Question: I am a MSc student looking for some help with my field data.
I have a dataset of atmospheric parameters where the gas sensors stored data at 5 second intervals. I connected a soil gas chamber - a bucket that when placed over the soil it is taking a flux measurement (concentration/time to get a rate). It had to be 'purged' out between measurements to clear the gas sensors before the next measurement to occur.
I used a 0/1 switch on the gas sensor box with a column in the dataset to indicate when I was taking a measurement, where 0 == no measurement (chamber open), 1 == measurement occurring (chamber closed). I attached an example of my dataset.
I timed these at 3 minutes per measurement, so I have start and end times but they are only accurate to the minute and the 0/1 column is accurate to the second. So I am looking to use the 0/1 to group the measurements
I'm looking to group the rows in each measurement using the 0/1 is_measurement column, and give each measurement an ID. I have some pseudocode of what I was thinking to do, using a loop to iterate through:
'''
> if is_measurement == 0,
then do nothing; move to the next row,
> if is measurement == 1 & previous row == 0,
add following rows that == 1 to new measurement group,
> if is_measurement == 0 & last row is_measurement == 1,
finish the measurement group and go to next row and repeat
'''
For the result, I would like a column including a 'measurement_id' in each row of data to show which measurement the row of data belongs. Ex: the first measurement, measurement_id = 1 in all rows, the second = 2.... where there is no measurement (is_measurement == 0), measurement_id == 0.
Thank you in advance!!
'''
structure(list(time = c("2022-07-26 09:10:00", "2022-07-26 09:10:05", "2022-07-26 09:10:10", "2022-07-26 09:10:15", "2022-07-26 09:10:20", "2022-07-26 09:10:25", "2022-07-26 09:10:30", "2022-07-26 09:10:35", "2022-07-26 09:10:40", "2022-07-26 09:10:45", "2022-07-26 09:10:50", "2022-07-26 09:10:55", "2022-07-26 09:11:00", "2022-07-26 09:11:05", "2022-07-26 09:11:10", "2022-07-26 09:11:15", "2022-07-26 09:11:20", "2022-07-26 09:11:25", "2022-07-26 09:11:30", "2022-07-26 09:11:35", "2022-07-26 09:11:40", "2022-07-26 09:11:45", "2022-07-26 09:11:50", "2022-07-26 09:11:55", "2022-07-26 09:12:00", "2022-07-26 09:12:05", "2022-07-26 09:12:10", "2022-07-26 09:12:15", "2022-07-26 09:12:20", "2022-07-26 09:12:25", "2022-07-26 09:12:30", "2022-07-26 09:12:35", "2022-07-26 09:12:40", "2022-07-26 09:12:45", "2022-07-26 09:12:50", "2022-07-26 09:12:55", "2022-07-26 09:13:00", "2022-07-26 09:13:05", "2022-07-26 09:13:10", "2022-07-26 09:13:15", "2022-07-26 09:13:20", "2022-07-26 09:13:25", "2022-07-26 09:13:30", "2022-07-26 09:13:35", "2022-07-26 09:13:40", "2022-07-26 09:13:45", "2022-07-26 09:13:50", "2022-07-26 09:13:55", "2022-07-26 09:14:00", "2022-07-26 09:14:05", "2022-07-26 09:14:10", "2022-07-26 09:14:15", "2022-07-26 09:14:20", "2022-07-26 09:14:25", "2022-07-26 09:14:30", "2022-07-26 09:14:35", "2022-07-26 09:14:40", "2022-07-26 09:14:45", "2022-07-26 09:14:50", "2022-07-26 09:14:55", "2022-07-26 09:15:00"), ch4_ppm = c("2.102", "2.142", "2.16", "2.2", "2.366", "2.292", "2.464", "2.818", "2.614", "1.974", "2.314", "1.906", "2.252", "2.278", "1.9", "2.152", "2.818", "10.3", "22.95", "28.3", "27.75", "36.32", "51.63", "54.56", "92", "121.5", "127.6", "193.7", "189.3", "279.2", "323.2", "368.6", "426.1", "485.7", "545.7", "492.8", "548.1", "751.6", "820", "892", "959", "1018", "1080", "1152", "1214", "MAX", "MAX", "MAX", "MAX", "MAX", "MAX", "MAX", "MAX", "MAX", "MAX", "MAX", "MAX", "MAX", "MAX", "MAX", "MAX"), co2_ppm = c(419.1, 419.8,
420.1, 419.9, 420.7, 419.7, 420.6, 420.2, 420.7, 419.7, 419.8,
419.2, 421.1, 425.8, 432.4, 442.2, 452.3, 463.2, 472.4, 482.3, 491, 500.3, 509.1, 517.7, 526.6, 530.3, 534.7, 536.1, 539, 542.5,
549.8, 557.7, 570.5, 584.4, 602.6, 622.9, 648.3, 674.4, 705.5,
736.2, 772.3, 807, 846, 883, 927, 967, 1010, 1049, 1094, 1135, 1181, 1226, 1268, 1313, 1359, 1403, 1445, 1490, 1534, 1576, 1616 ), chamber_temp_degC = c(20.9, 20.89, 20.88, 20.89, 20.88, 20.88,
20.88, 20.87, 20.86, 20.86, 20.86, 20.87, 20.86, 20.86, 20.85,
20.84, 20.84, 20.84, 20.84, 20.85, 20.85, 20.86, 20.87, 20.88,
20.89, 20.9, 20.91, 20.91, 20.93, 20.94, 20.96, 20.96, 20.97,
20.98, 20.99, 20.99, 21, 21.01, 21.02, 21.03, 21.03, 21.05, 21.06,
21.06, 21.07, 21.08, 21.09, 21.09, 21.09, 21.1, 21.11, 21.11,
21.12, 21.13, 21.13, 21.14, 21.15, 21.14, 21.12, 21.12, 21.13 ), is_measurement = c(0, 0, 0, 0, 0, 0, 0, 0, 0, 0, 0, 0, 0, 0, 0, 0, 0, 0, 0, 0, 1, 1, 1, 1, 1, 1, 1, 1, 1, 1, 1, 1, 1, 1, 1, 1, 1, 1, 1, 1, 1, 1, 1, 1, 1, 1, 1, 1, 1, 1, 1, 1, 1, 1, 1, 1, 1, 0, 0, 0, 0)), row.names = c(NA, 61L), class = "data.frame")
'''

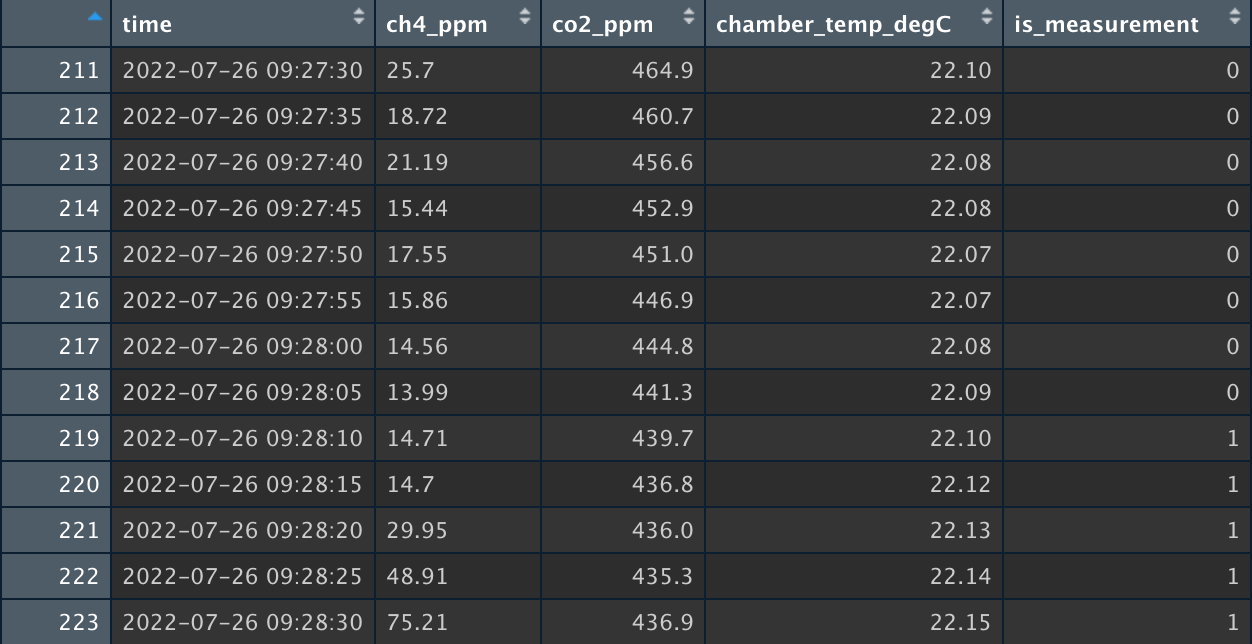
Answer: Here's a fairly simple solution in 'dplyr'. We first create a column finding the first measurement in each measurement group (rows where 'is_measurement == 1' and the previous row 'is_measurement == 0'). We do a cumulative sum of those to count groups, and multiply by 'is_measurement' to 0 out the rows where 'is_measurement == 0':
'''
library(dplyr)
df %>%
mutate(
is_first_measurement = is_measurement == 1 & lag(is_measurement == 0, default = 0),
measurement_id = cumsum(is_first_measurement) * is_measurement
)
'''